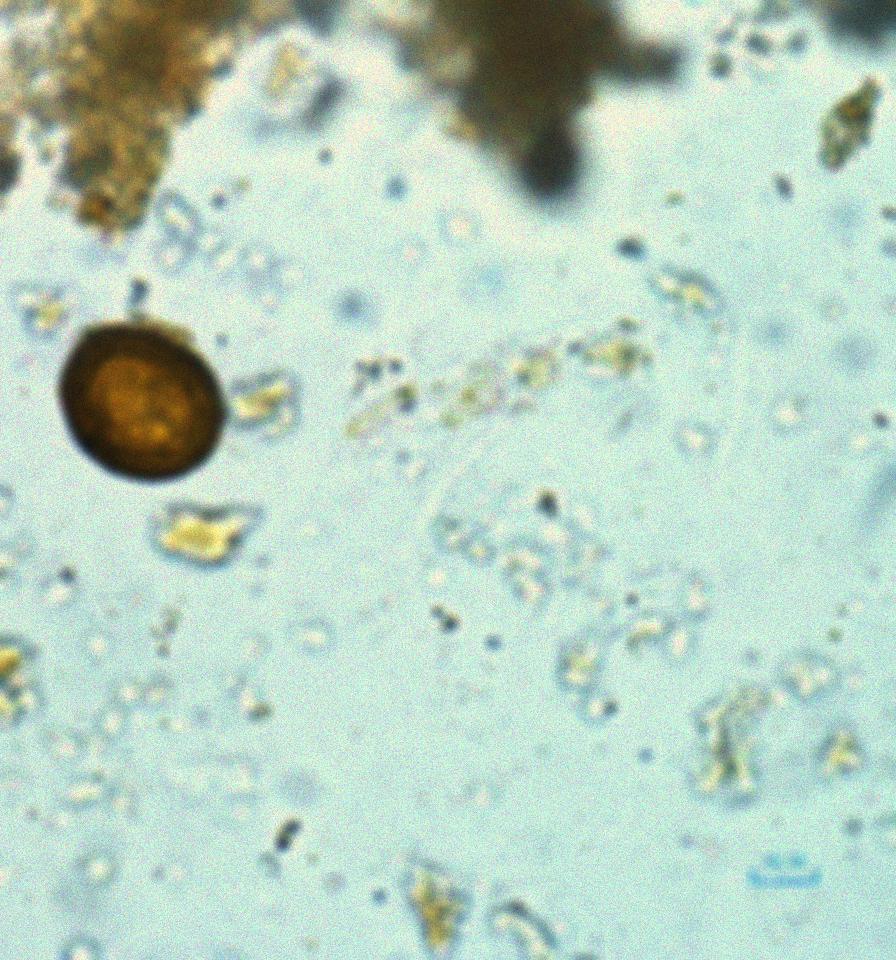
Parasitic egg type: Taenia spp. egg